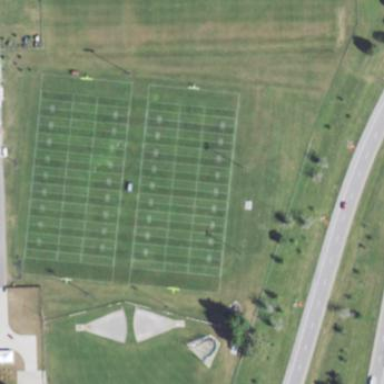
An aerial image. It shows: Grass pitch designated for American football in leisure land area.